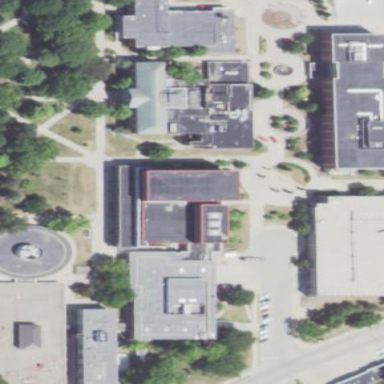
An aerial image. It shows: There is theatre building.